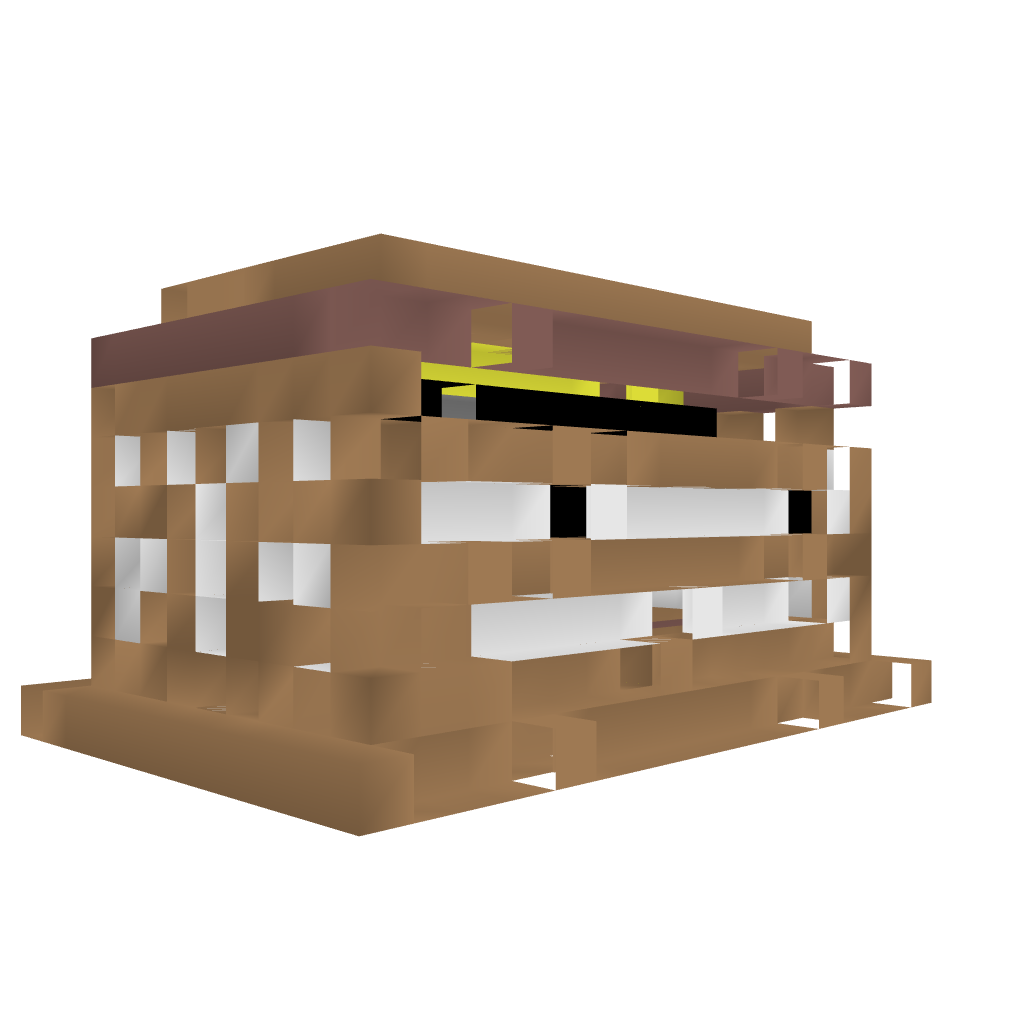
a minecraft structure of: Chicken Farm good quality